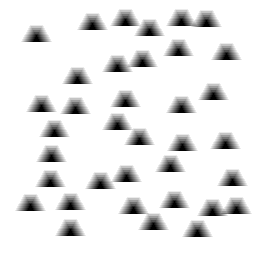
Squares: 0
Triangles: 36
Stars: 0
Total shapes: 36